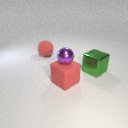
large red rubber cube in front of large green metal cube